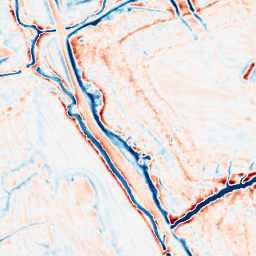
Category: edge_preserving
Decomposition family: bilateral
Decomposition parameters: d: 15
sigma_color: 75
sigma_space: 50
Upsampling method: regularized
Upsampling parameters: scale: 2
lambda_reg: 0.001
Upsampling scale: 2